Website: lowes
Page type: stored-credit-cards
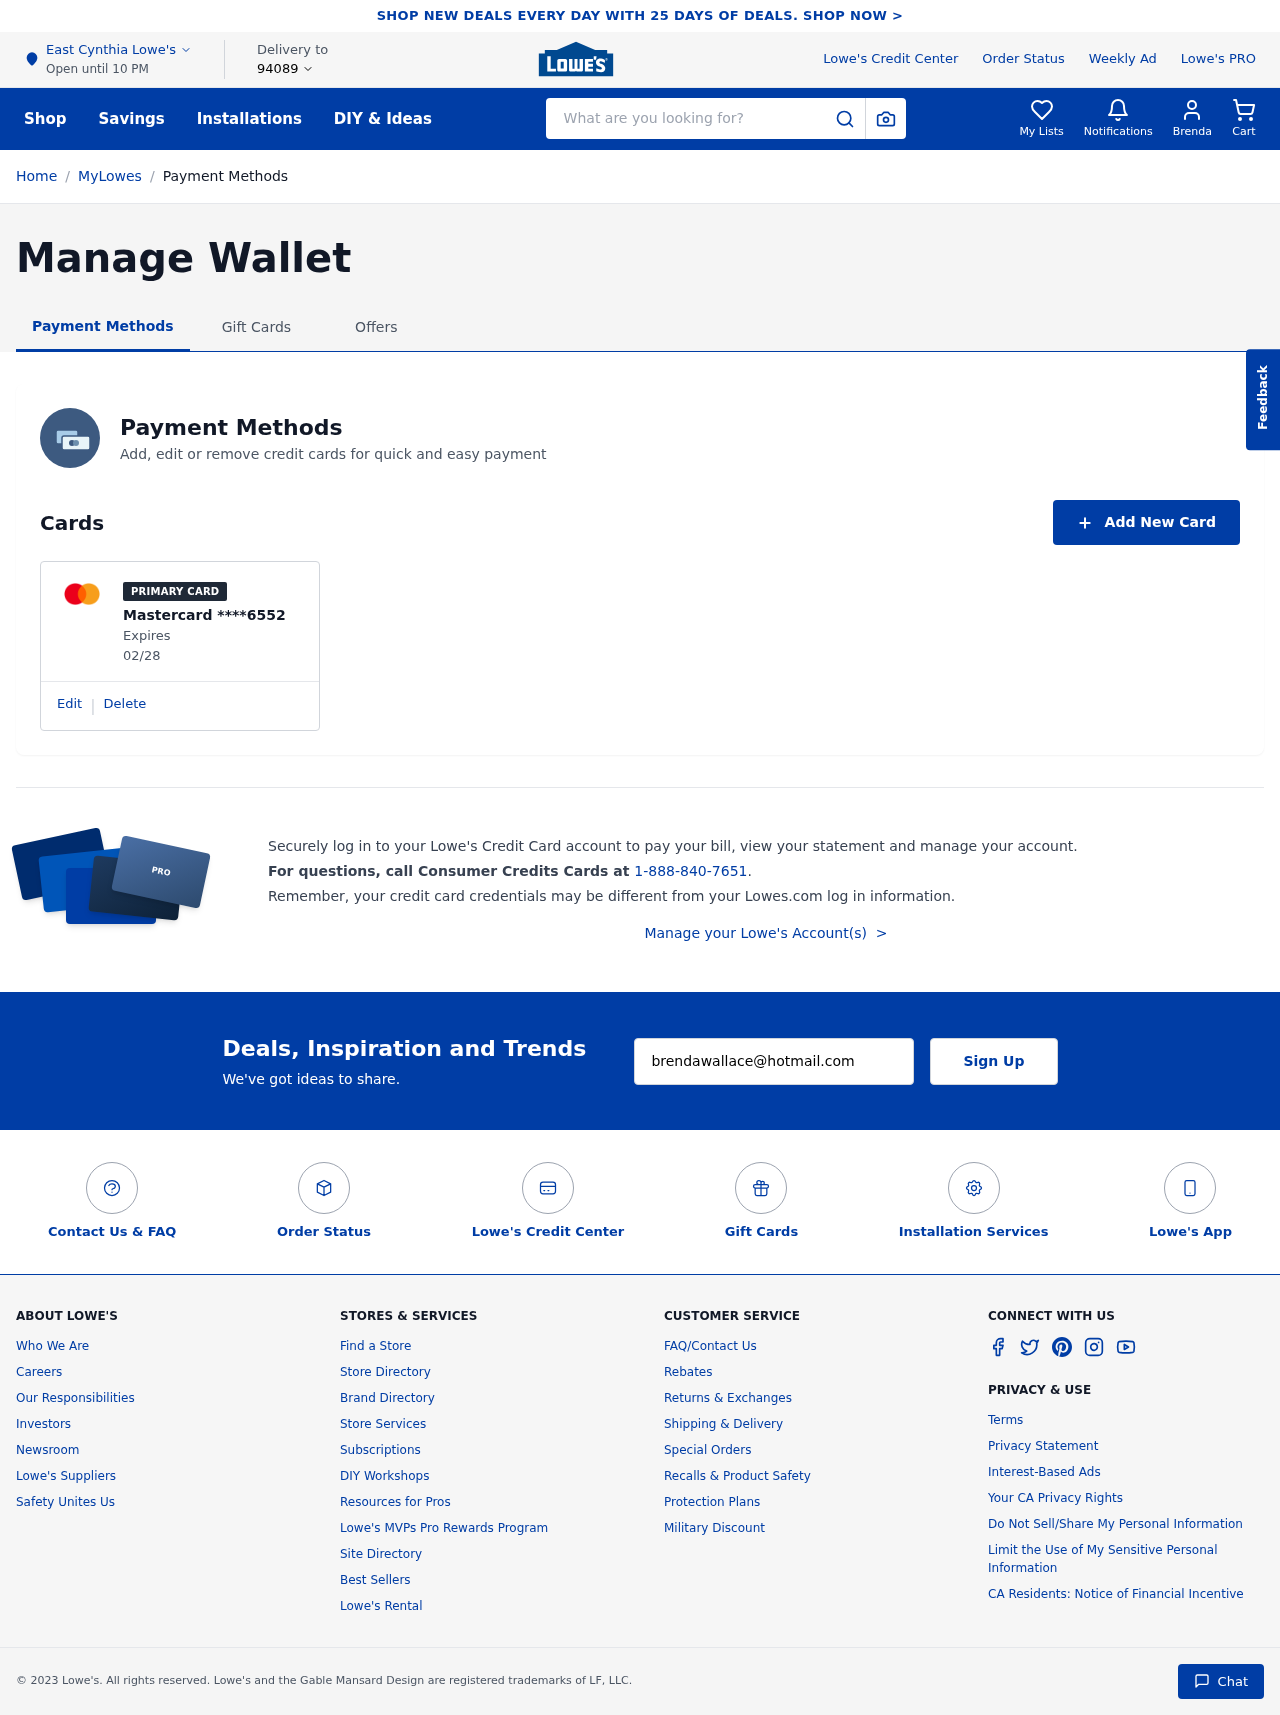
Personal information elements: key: PII_CARD_EXPIRY
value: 02/28
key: PII_CARD_LAST4
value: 6552
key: PII_CARD_TYPE
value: Mastercard
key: PII_CITY
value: East Cynthia
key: PII_EMAIL
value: brendawallace@hotmail.com
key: PII_FIRSTNAME
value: Brenda
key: PII_POSTCODE
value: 94089
Search elements: key: HEADER_SEARCH
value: What are you looking for?